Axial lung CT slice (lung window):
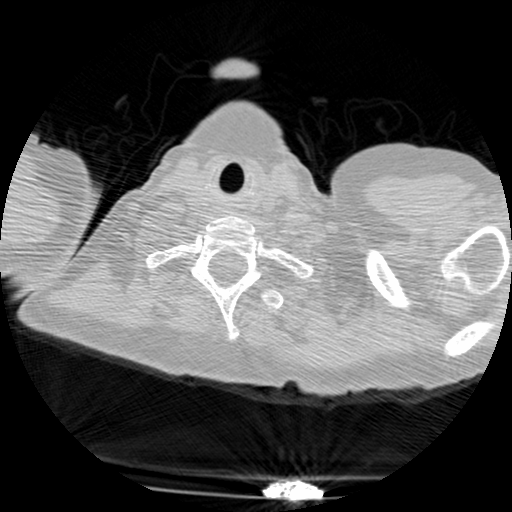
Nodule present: no